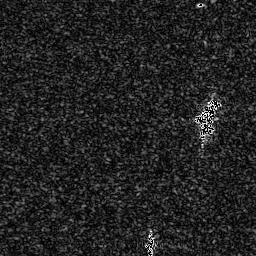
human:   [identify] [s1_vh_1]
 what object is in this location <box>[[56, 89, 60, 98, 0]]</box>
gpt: <ref>1 small ship at the bottom</ref>

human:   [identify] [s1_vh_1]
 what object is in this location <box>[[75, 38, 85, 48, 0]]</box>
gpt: <ref>1 medium ship at the right</ref>